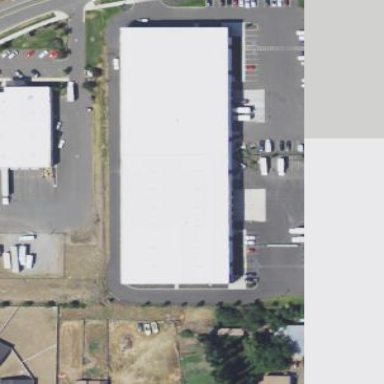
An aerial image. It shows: Warehouse building.